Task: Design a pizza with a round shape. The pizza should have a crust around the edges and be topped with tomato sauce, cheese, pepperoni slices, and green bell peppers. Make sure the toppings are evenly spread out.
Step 1:
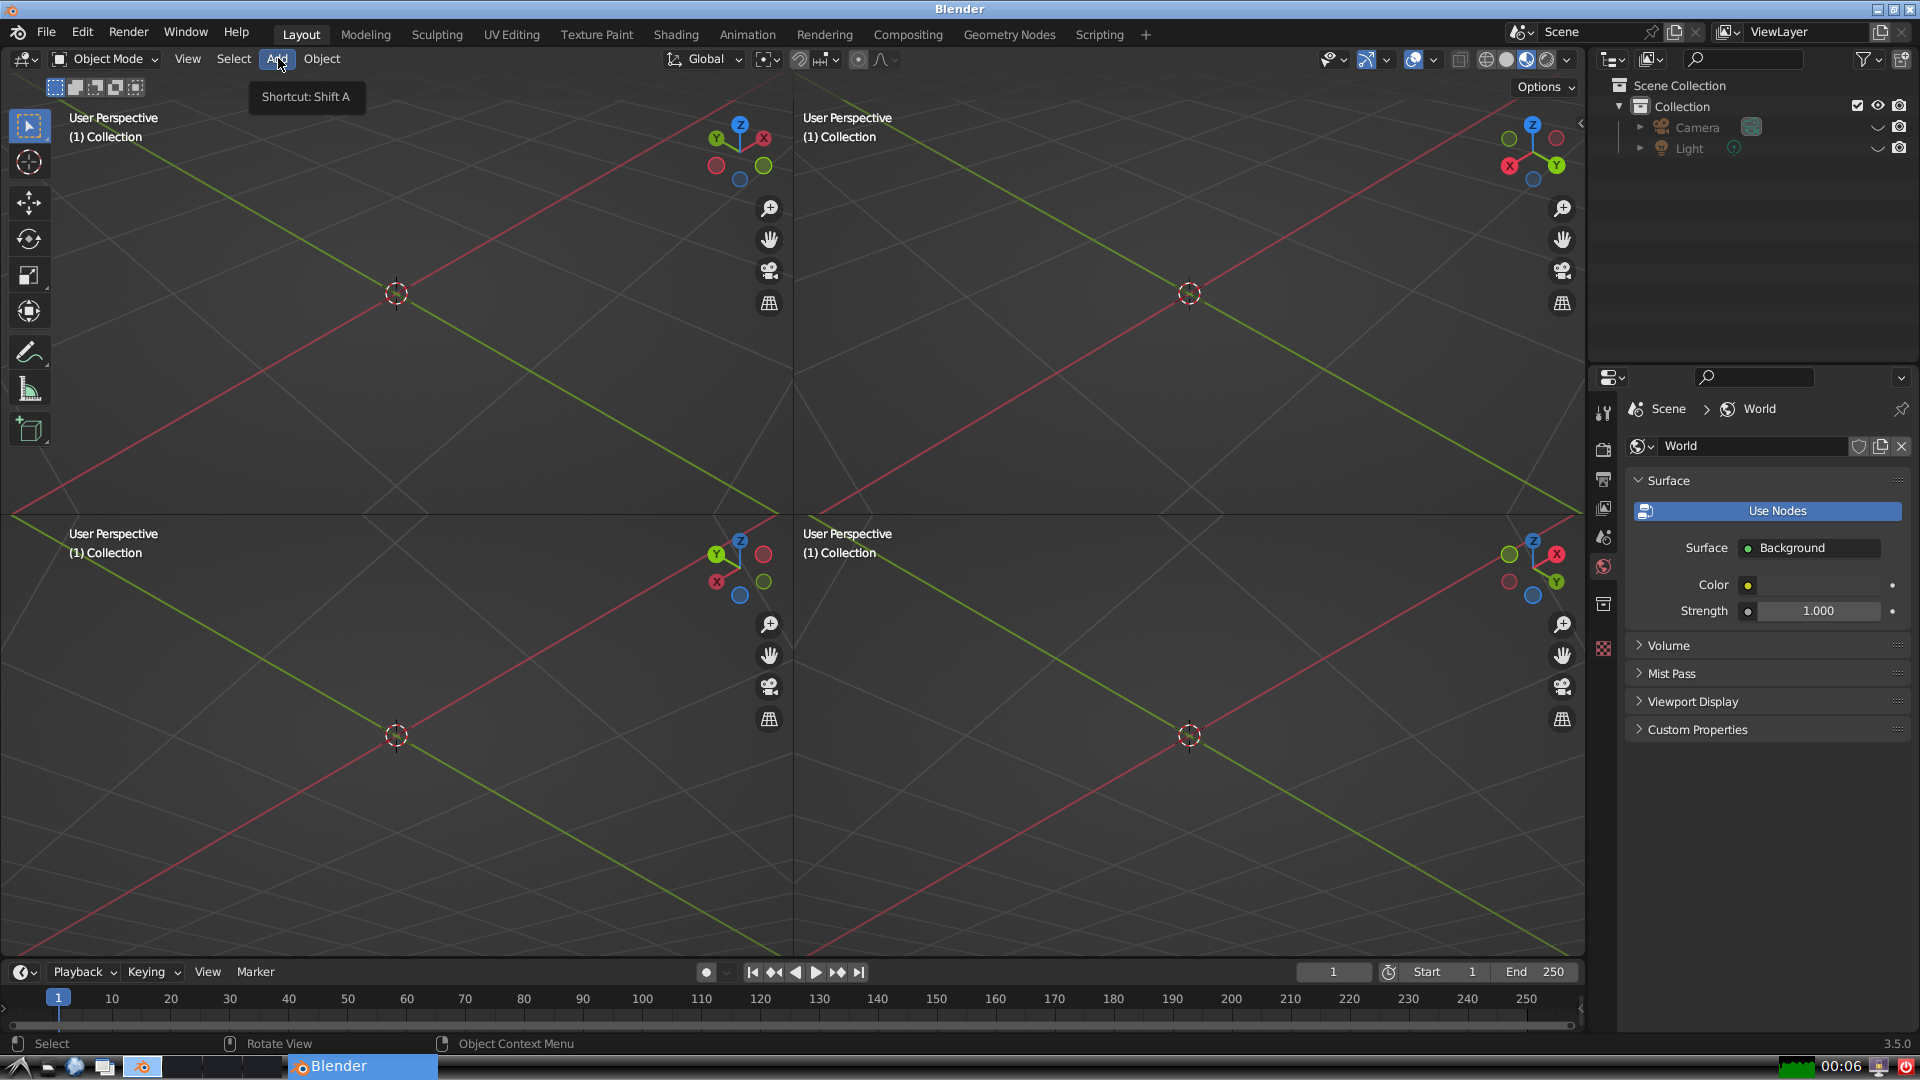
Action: click: no